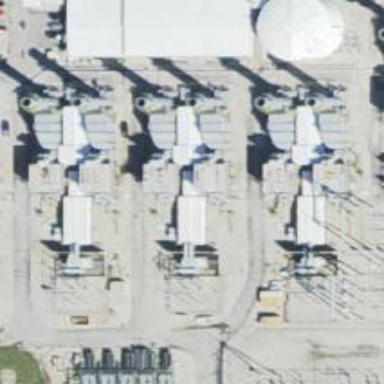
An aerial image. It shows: Gas turbine generator powered by gas.